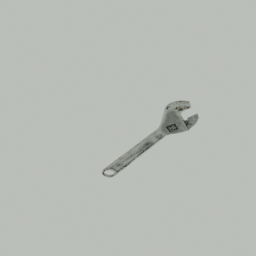
Label: tools